Field crop: maize
Growth stage: 2
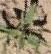
Species: atriplex